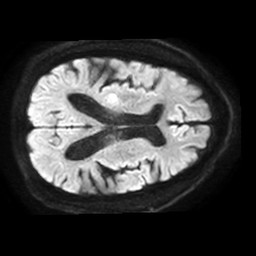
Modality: TRACE
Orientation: axial
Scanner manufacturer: philips
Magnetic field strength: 1.5 T
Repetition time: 3.395 s
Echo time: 0.06922 s